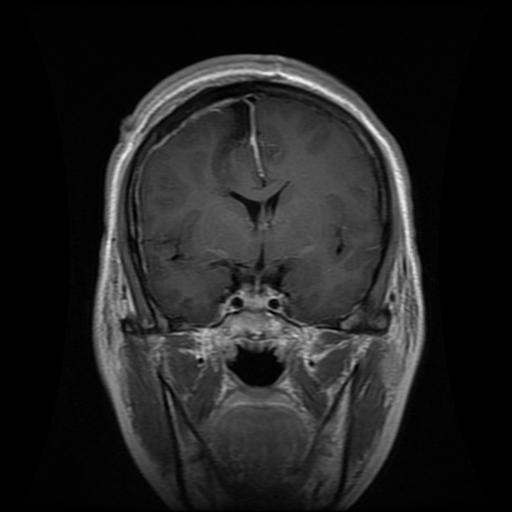
Label: glioma